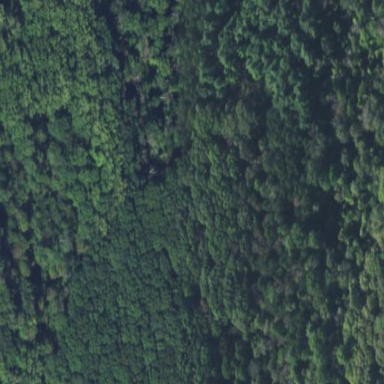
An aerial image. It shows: Forest dominated by needle-leaved trees.